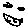
Label: smiley face